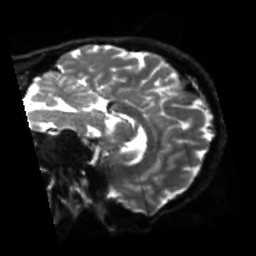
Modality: sbref
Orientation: sagittal
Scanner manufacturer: siemens
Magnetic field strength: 3 T
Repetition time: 4 s
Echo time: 0.0594 s